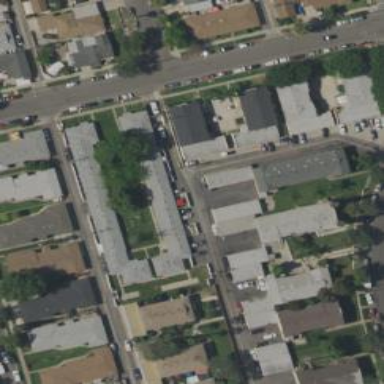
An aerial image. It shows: Alleyway designated as service road.